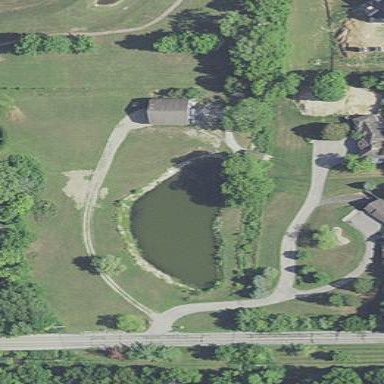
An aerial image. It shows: Peaceful pond surrounded by nature.